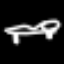
Label: bed